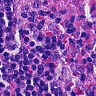
Metastatic tissue present: no